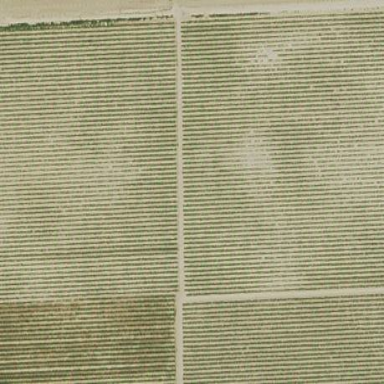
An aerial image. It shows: Vineyard with grape crops.